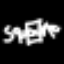
Label: square